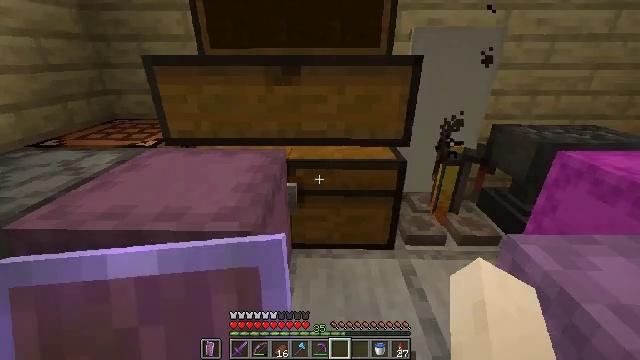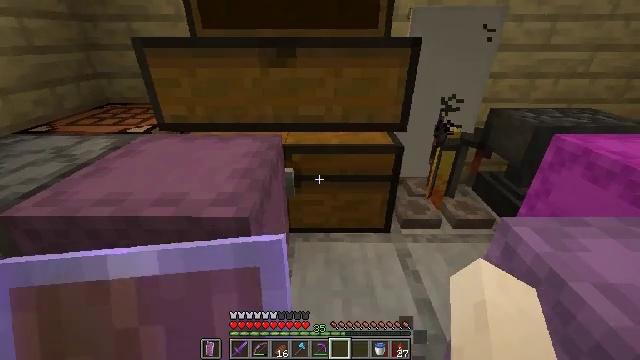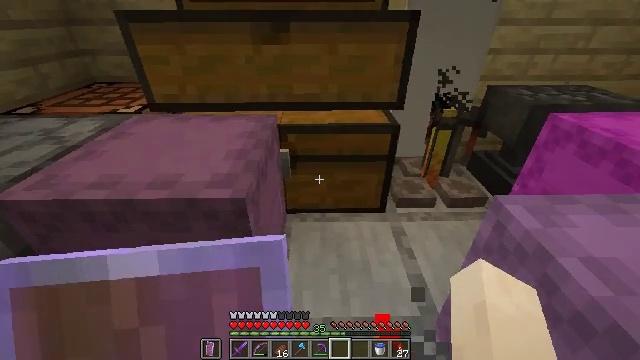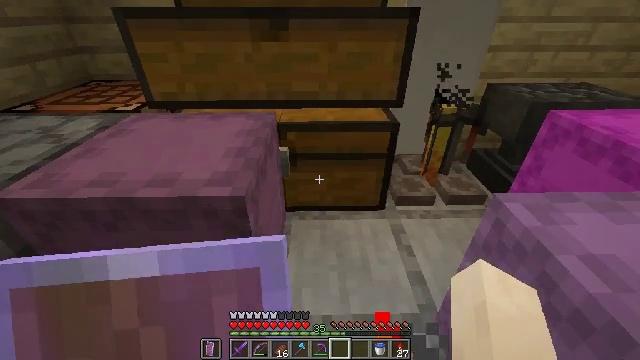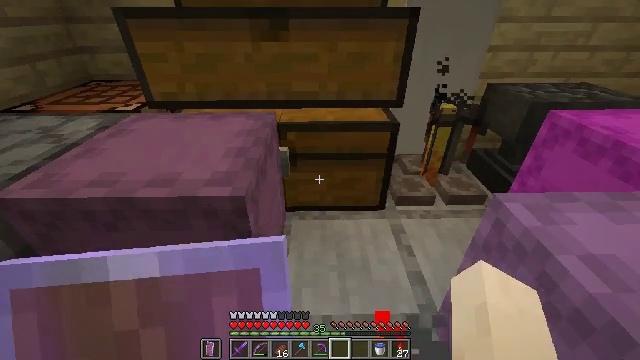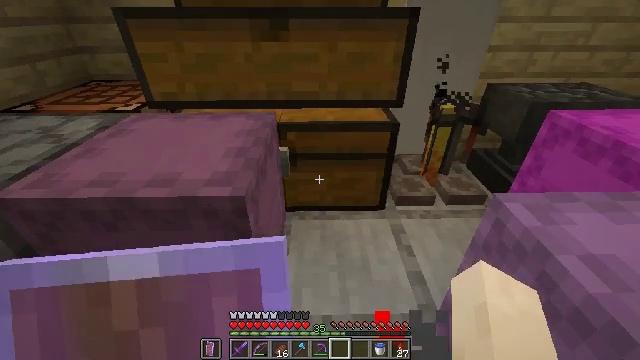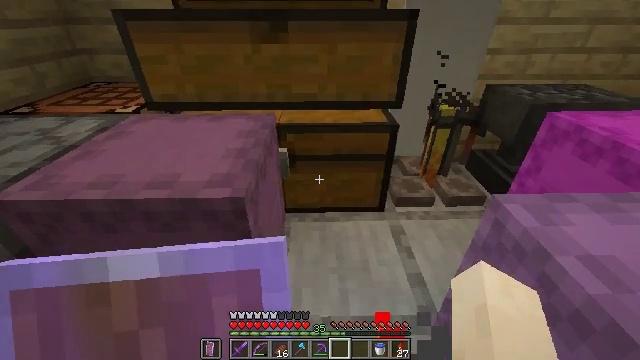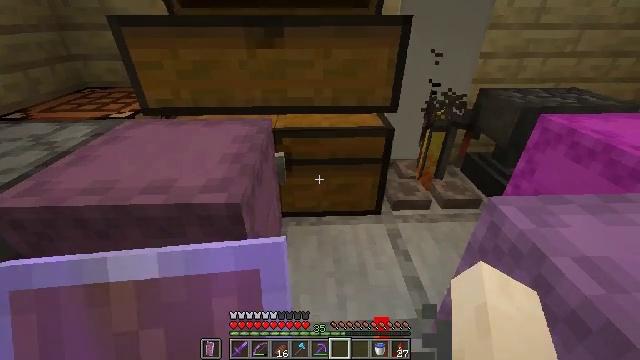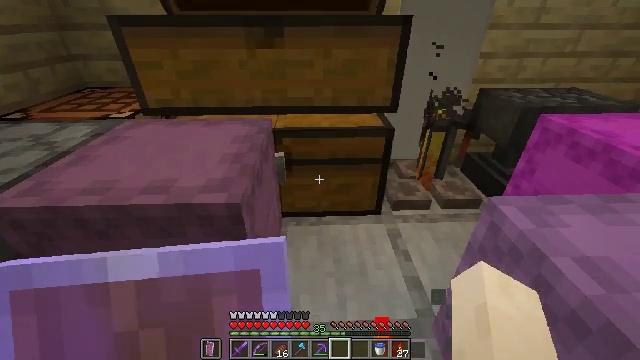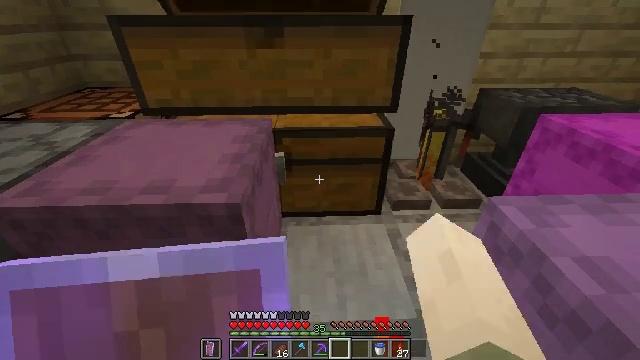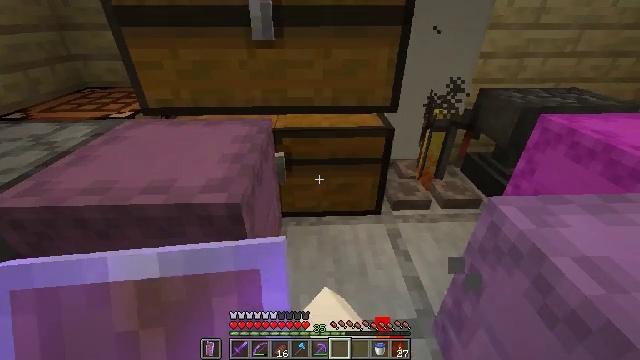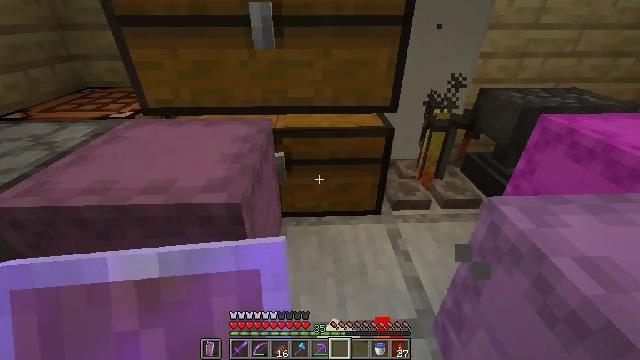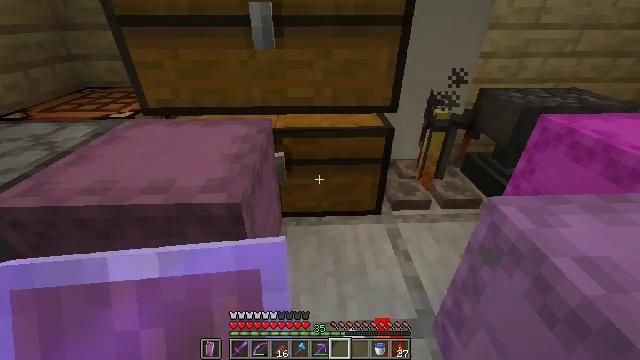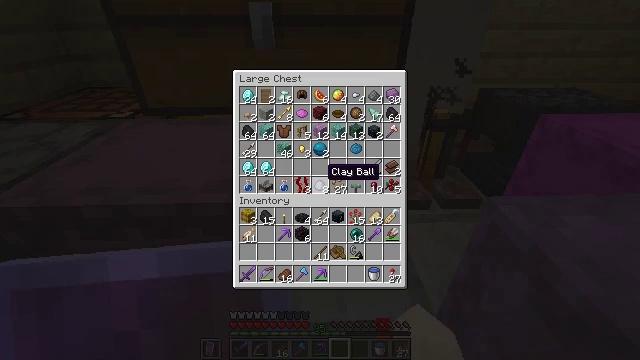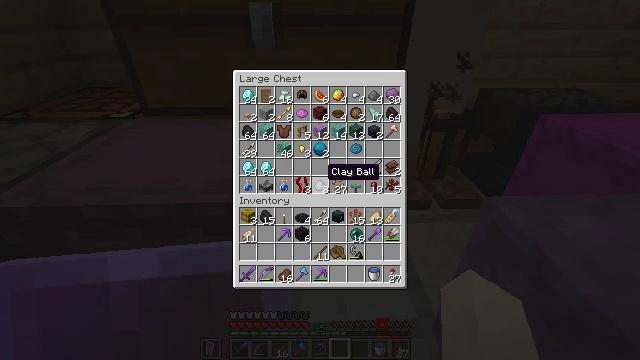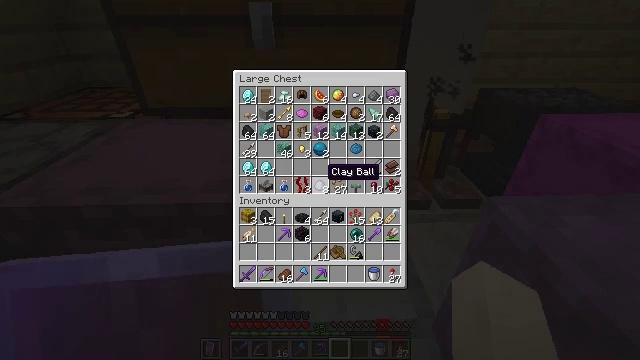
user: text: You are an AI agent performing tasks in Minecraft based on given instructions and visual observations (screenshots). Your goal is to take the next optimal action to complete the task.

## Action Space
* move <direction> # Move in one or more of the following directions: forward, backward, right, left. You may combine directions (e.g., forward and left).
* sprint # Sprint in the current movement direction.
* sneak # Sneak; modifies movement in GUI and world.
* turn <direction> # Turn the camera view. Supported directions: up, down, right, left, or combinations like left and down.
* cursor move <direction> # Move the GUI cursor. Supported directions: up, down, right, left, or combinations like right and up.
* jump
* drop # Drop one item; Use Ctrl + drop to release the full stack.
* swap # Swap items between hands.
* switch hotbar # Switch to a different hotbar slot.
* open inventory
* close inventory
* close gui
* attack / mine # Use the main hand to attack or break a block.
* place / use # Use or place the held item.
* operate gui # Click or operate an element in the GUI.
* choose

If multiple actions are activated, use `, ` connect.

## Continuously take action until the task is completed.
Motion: motion action
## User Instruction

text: Craft a lead.
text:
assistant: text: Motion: turn down
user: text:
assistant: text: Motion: turn right and down
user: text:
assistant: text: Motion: no_op
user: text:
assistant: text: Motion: no_op
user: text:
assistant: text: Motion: no_op
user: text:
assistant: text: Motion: no_op
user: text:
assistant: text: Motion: no_op
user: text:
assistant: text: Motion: use / place
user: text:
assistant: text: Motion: use / place
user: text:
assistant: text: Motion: use / place
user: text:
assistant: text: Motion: no_op
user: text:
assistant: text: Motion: no_op
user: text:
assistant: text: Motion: no_op
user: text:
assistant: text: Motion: no_op
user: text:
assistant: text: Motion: no_op
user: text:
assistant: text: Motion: no_op
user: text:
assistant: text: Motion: no_op
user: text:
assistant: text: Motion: no_op
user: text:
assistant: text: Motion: no_op
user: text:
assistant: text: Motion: turn right
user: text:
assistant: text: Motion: turn right
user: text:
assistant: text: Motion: turn right
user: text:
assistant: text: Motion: no_op
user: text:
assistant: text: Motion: no_op
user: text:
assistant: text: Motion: no_op
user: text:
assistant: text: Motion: no_op
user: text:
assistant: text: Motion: no_op
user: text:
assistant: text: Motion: no_op
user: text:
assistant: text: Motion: no_op
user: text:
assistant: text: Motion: no_op